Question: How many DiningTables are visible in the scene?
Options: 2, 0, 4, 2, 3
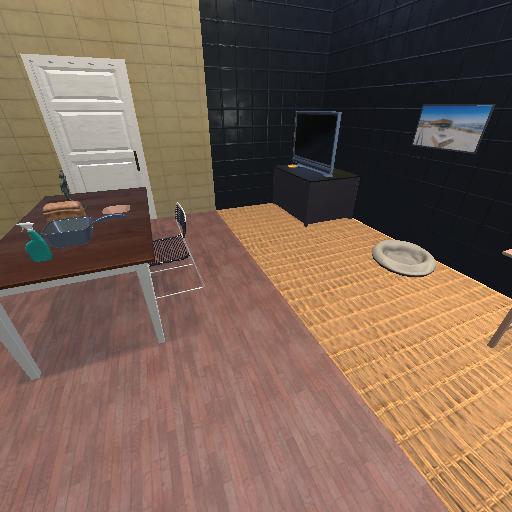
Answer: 2